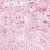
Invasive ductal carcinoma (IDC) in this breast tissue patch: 0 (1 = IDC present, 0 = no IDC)